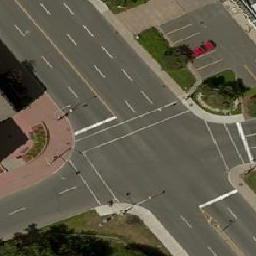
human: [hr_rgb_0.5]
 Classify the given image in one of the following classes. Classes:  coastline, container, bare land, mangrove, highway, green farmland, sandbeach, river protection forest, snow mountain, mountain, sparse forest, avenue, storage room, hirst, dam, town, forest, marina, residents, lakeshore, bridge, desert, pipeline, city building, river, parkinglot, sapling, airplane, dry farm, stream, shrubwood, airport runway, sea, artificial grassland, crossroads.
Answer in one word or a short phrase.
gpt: crossroads